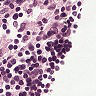
Metastatic tissue present: no